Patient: sex M, age 79
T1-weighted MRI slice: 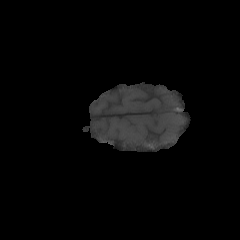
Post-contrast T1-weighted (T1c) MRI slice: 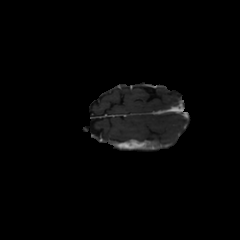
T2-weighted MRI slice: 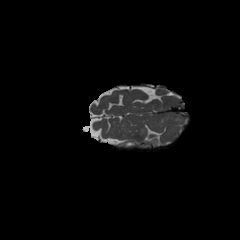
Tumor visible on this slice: yes
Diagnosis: Glioblastoma, IDH-wildtype
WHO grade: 4